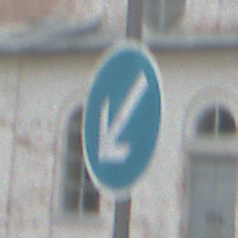
Verkehrszeichen: VorgeschriebeneVorbeifahrtLinks
Umgebung: Outdoor, Nature
Tageszeit: MorningAfternoon
Wetter: PartlyCloudy
Licht: Natural
Jahreszeit: Autumn
Kontrast: LowContrast